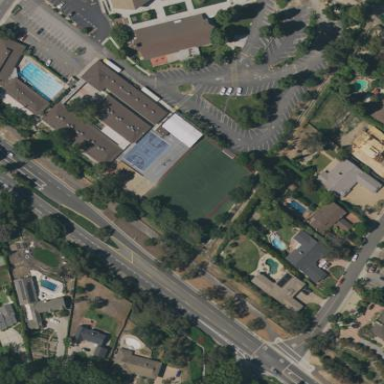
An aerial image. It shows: School.